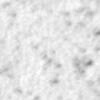
Label: no_change